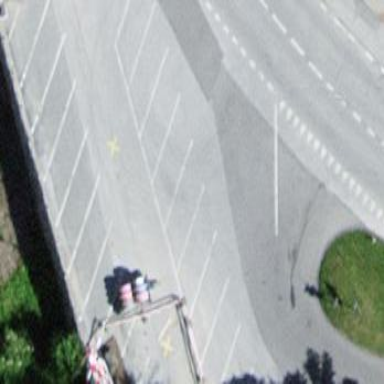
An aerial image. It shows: Parking area with surface.